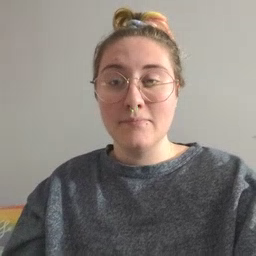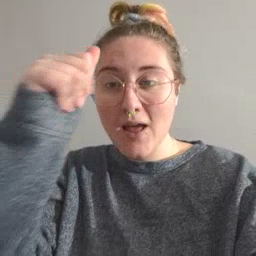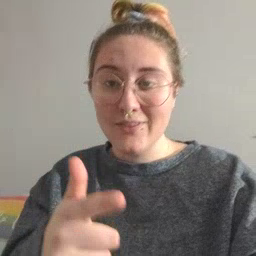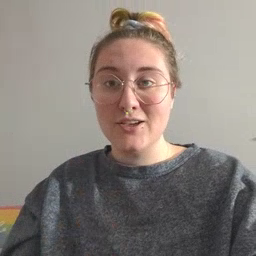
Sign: brother